Aerial crown-view tile of a tropical tree (Barro Colorado Island, Panama), acquired 20241216:
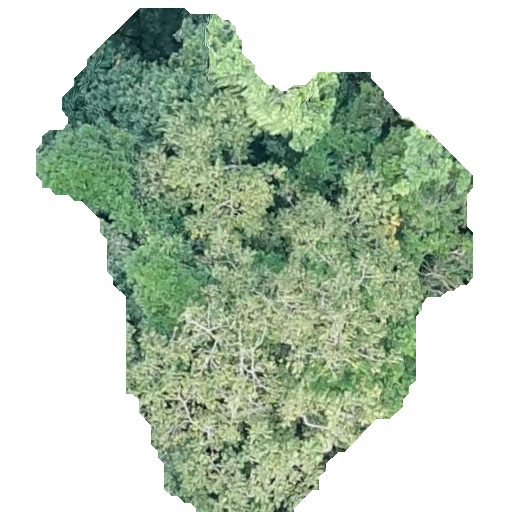
Species: Spondias mombin
GBIF accepted scientific name: Spondias mombin
Crown area: 204.844 m²